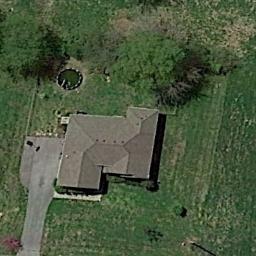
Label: sparse_residential